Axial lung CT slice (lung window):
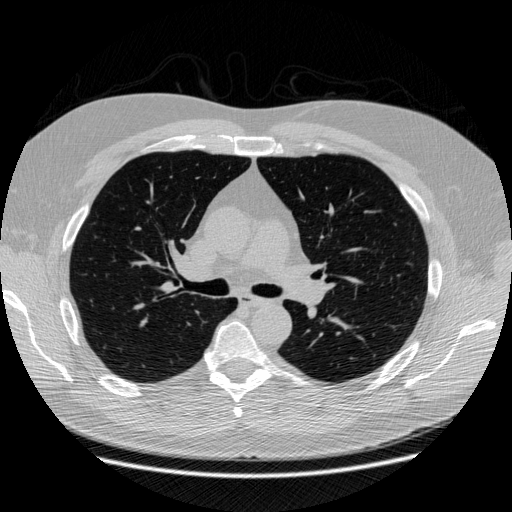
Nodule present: no